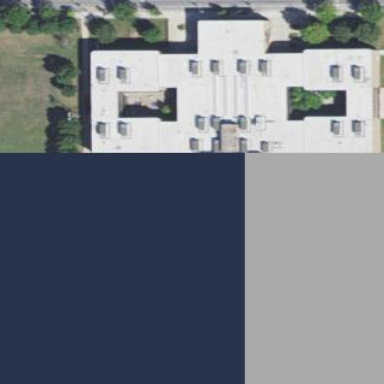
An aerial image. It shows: School building.